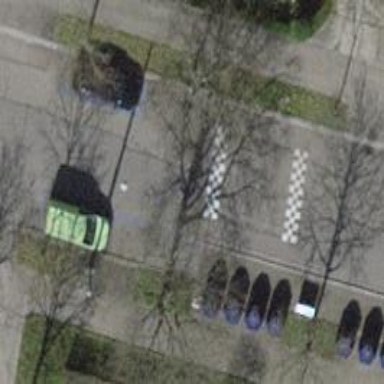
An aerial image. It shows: Traffic calming cushion.